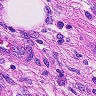
Metastatic tissue present: yes